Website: bh-photo
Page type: receipt
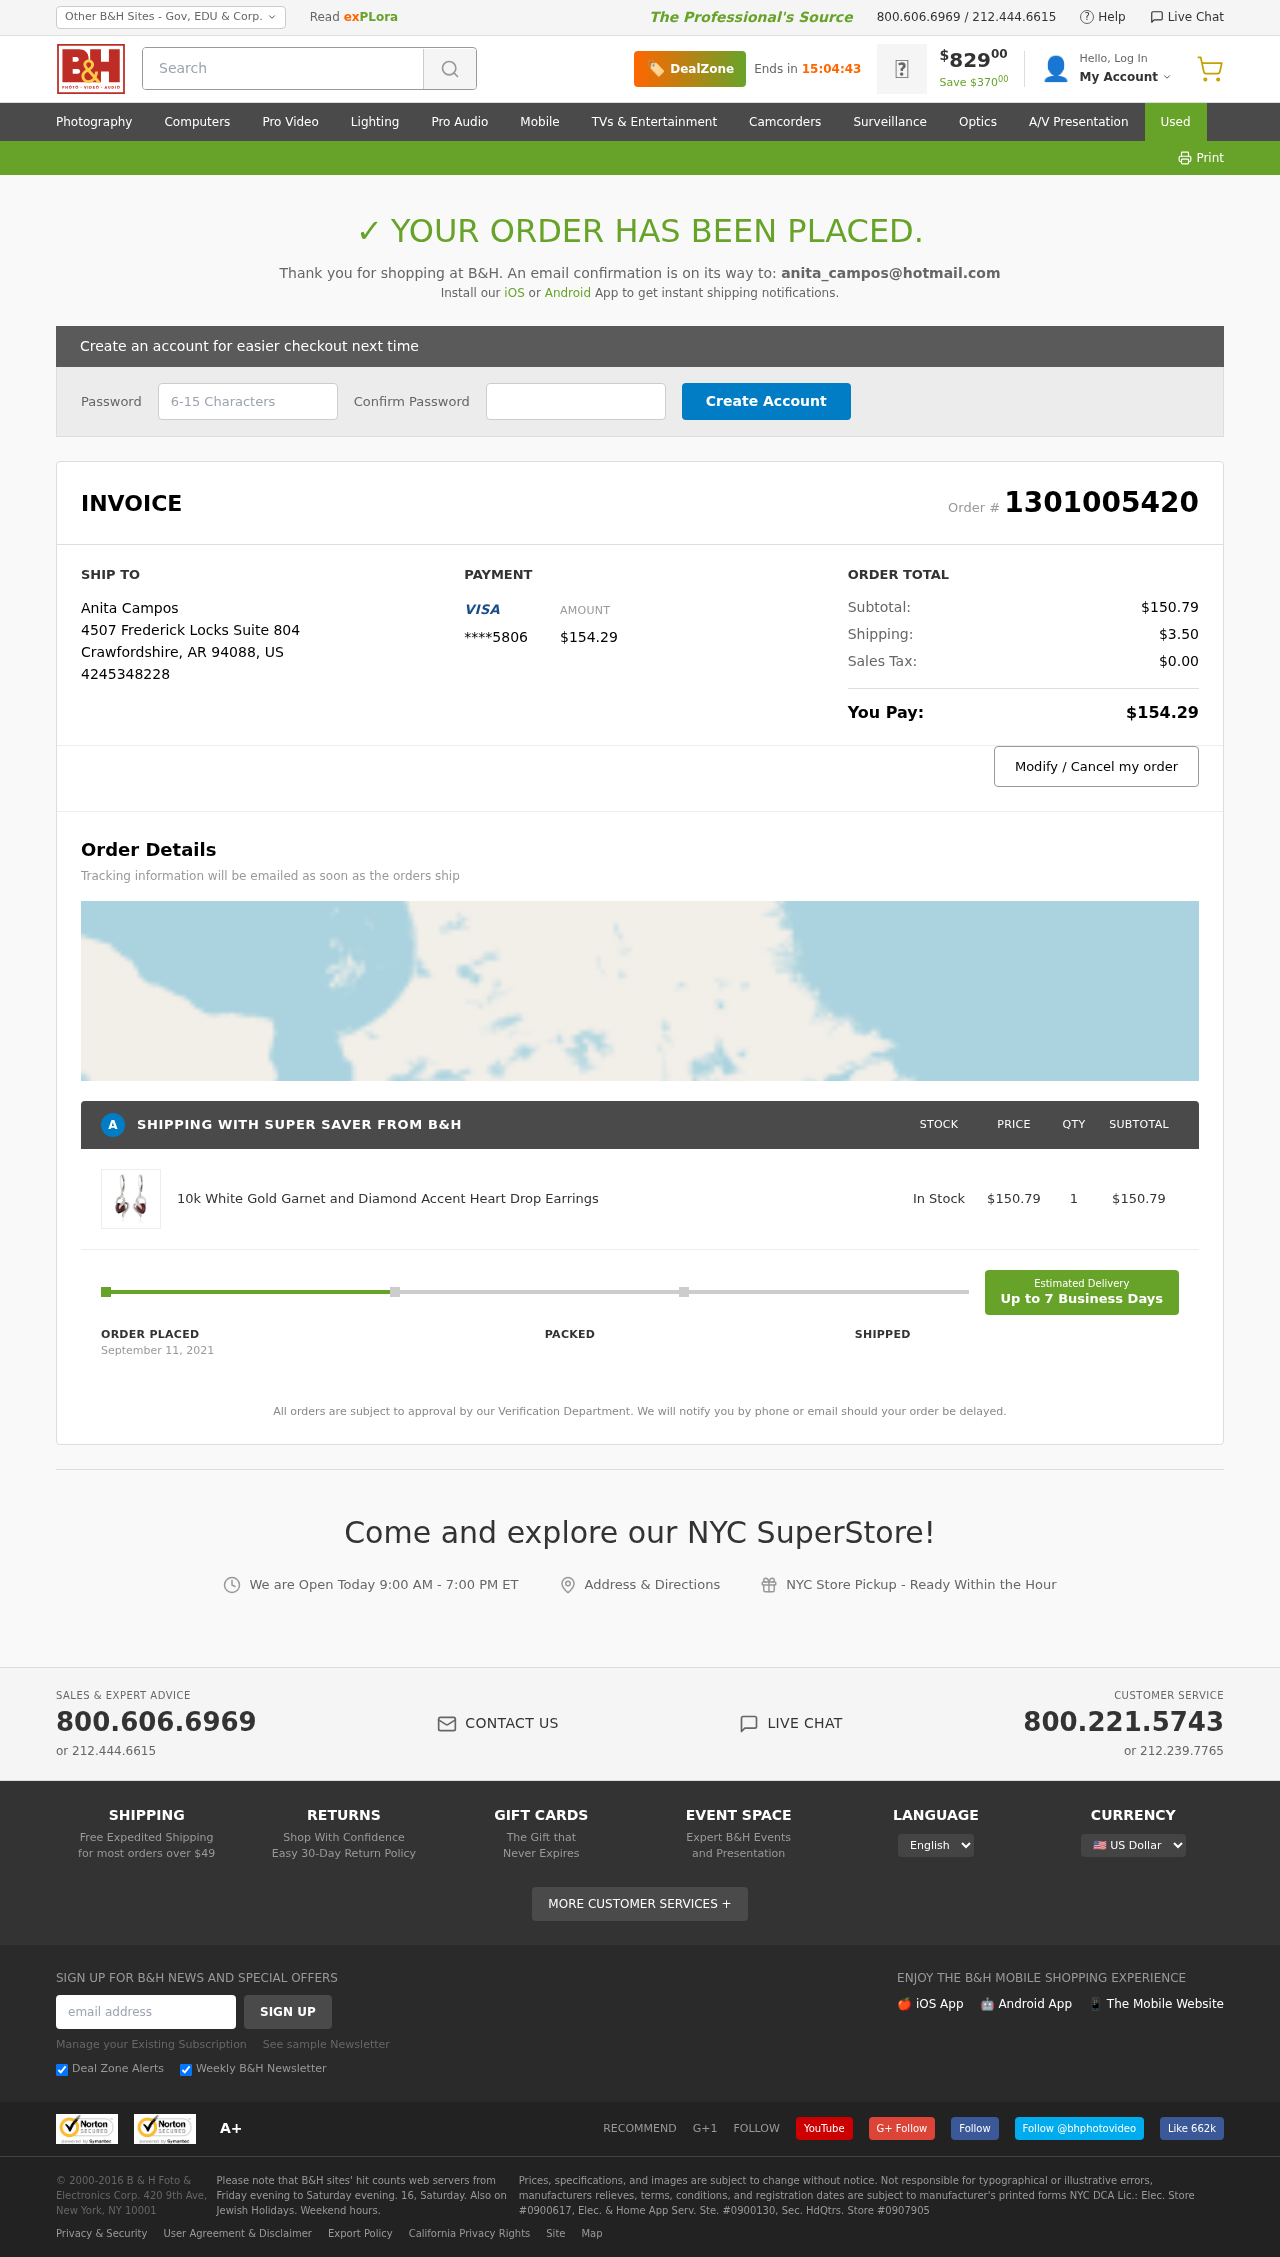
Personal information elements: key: PII_CARD_LAST4
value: ****5806
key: PII_CITY
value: Crawfordshire
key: PII_COUNTRY_CODE
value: US
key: PII_EMAIL
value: anita_campos@hotmail.com
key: PII_FULLNAME
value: Anita Campos
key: PII_PHONE
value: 4245348228
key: PII_POSTCODE
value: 94088
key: PII_STATE_ABBR
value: AR
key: PII_STREET
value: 4507 Frederick Locks Suite 804
Product elements: key: PRODUCT1_NAME
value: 10k White Gold Garnet and Diamond Accent Heart Drop Earrings
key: PRODUCT1_PRICE
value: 150.79
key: PRODUCT1_QUANTITY
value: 1
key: PRODUCT1_SUBTOTAL
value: $150.79
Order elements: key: ORDER_ID
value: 1301005420
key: ORDER_TOTAL
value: $154.29
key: ORDER_SUBTOTAL
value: $150.79
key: ORDER_SHIPPING_COST
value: $3.50
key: ORDER_TAX
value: $0.00
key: ORDER_DATE
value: September 11, 2021
Search elements: key: HEADER_SEARCH
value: Search